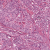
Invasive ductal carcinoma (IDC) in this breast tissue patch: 1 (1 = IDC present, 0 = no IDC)